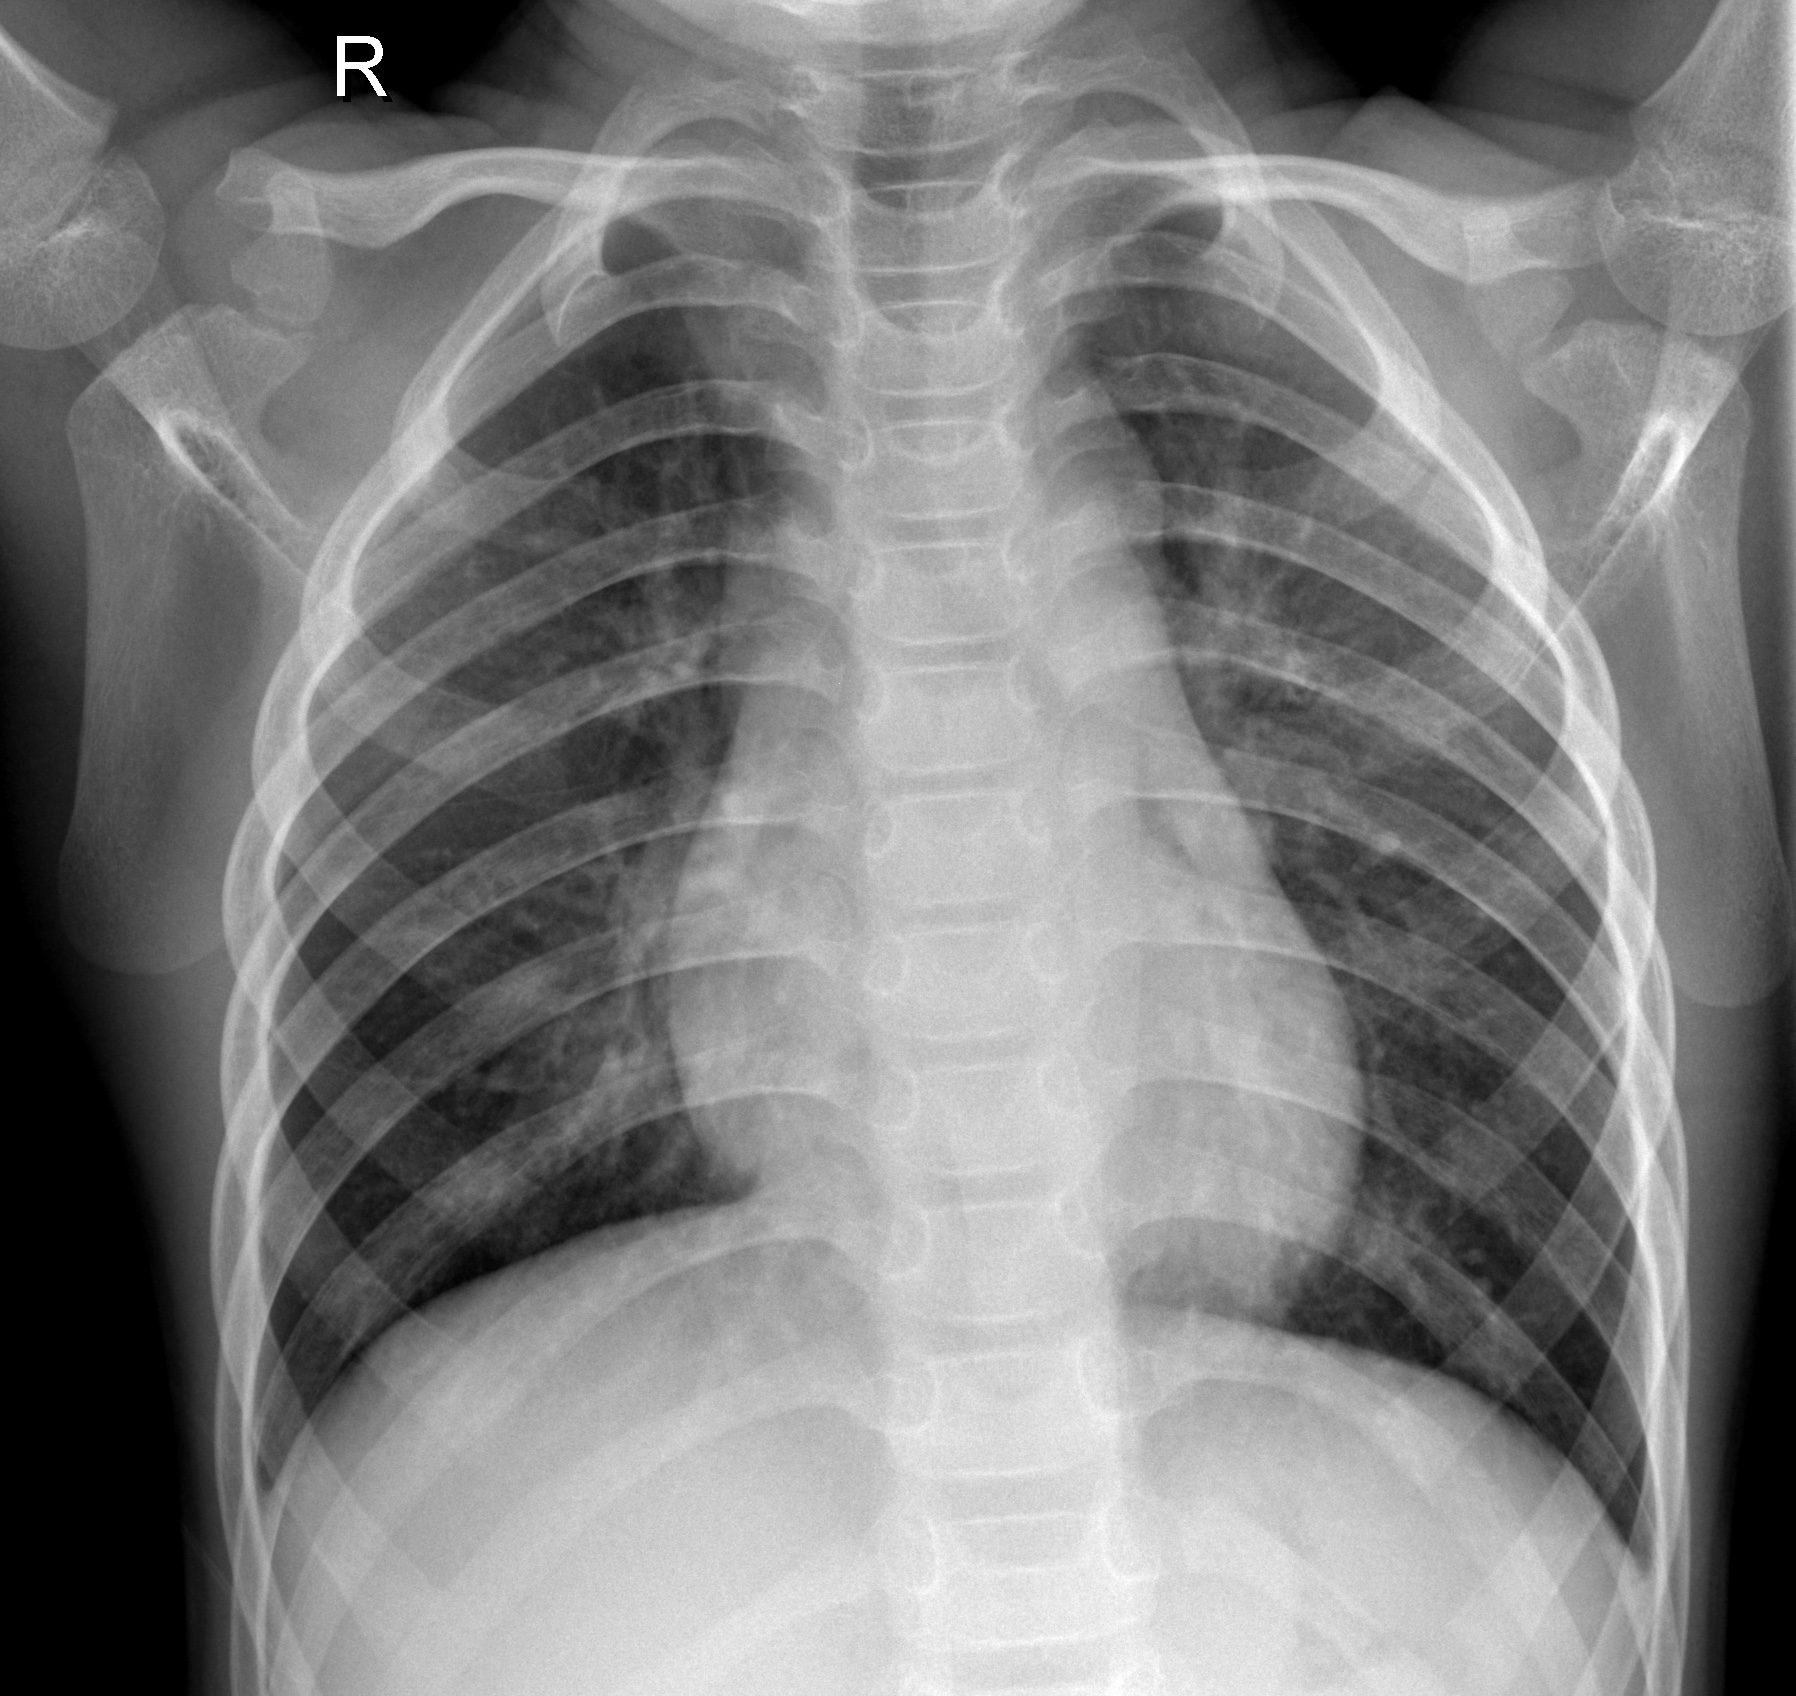
Diagnosis: NORMAL